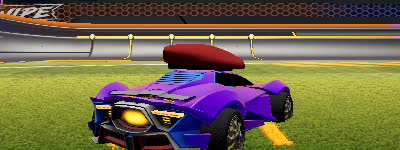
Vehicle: werewolf